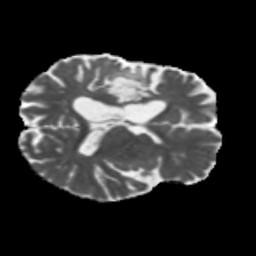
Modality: MD
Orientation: axial
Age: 58
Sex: male
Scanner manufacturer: siemens
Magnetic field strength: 3 T
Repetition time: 5.47 s
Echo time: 0.0854 s